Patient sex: F
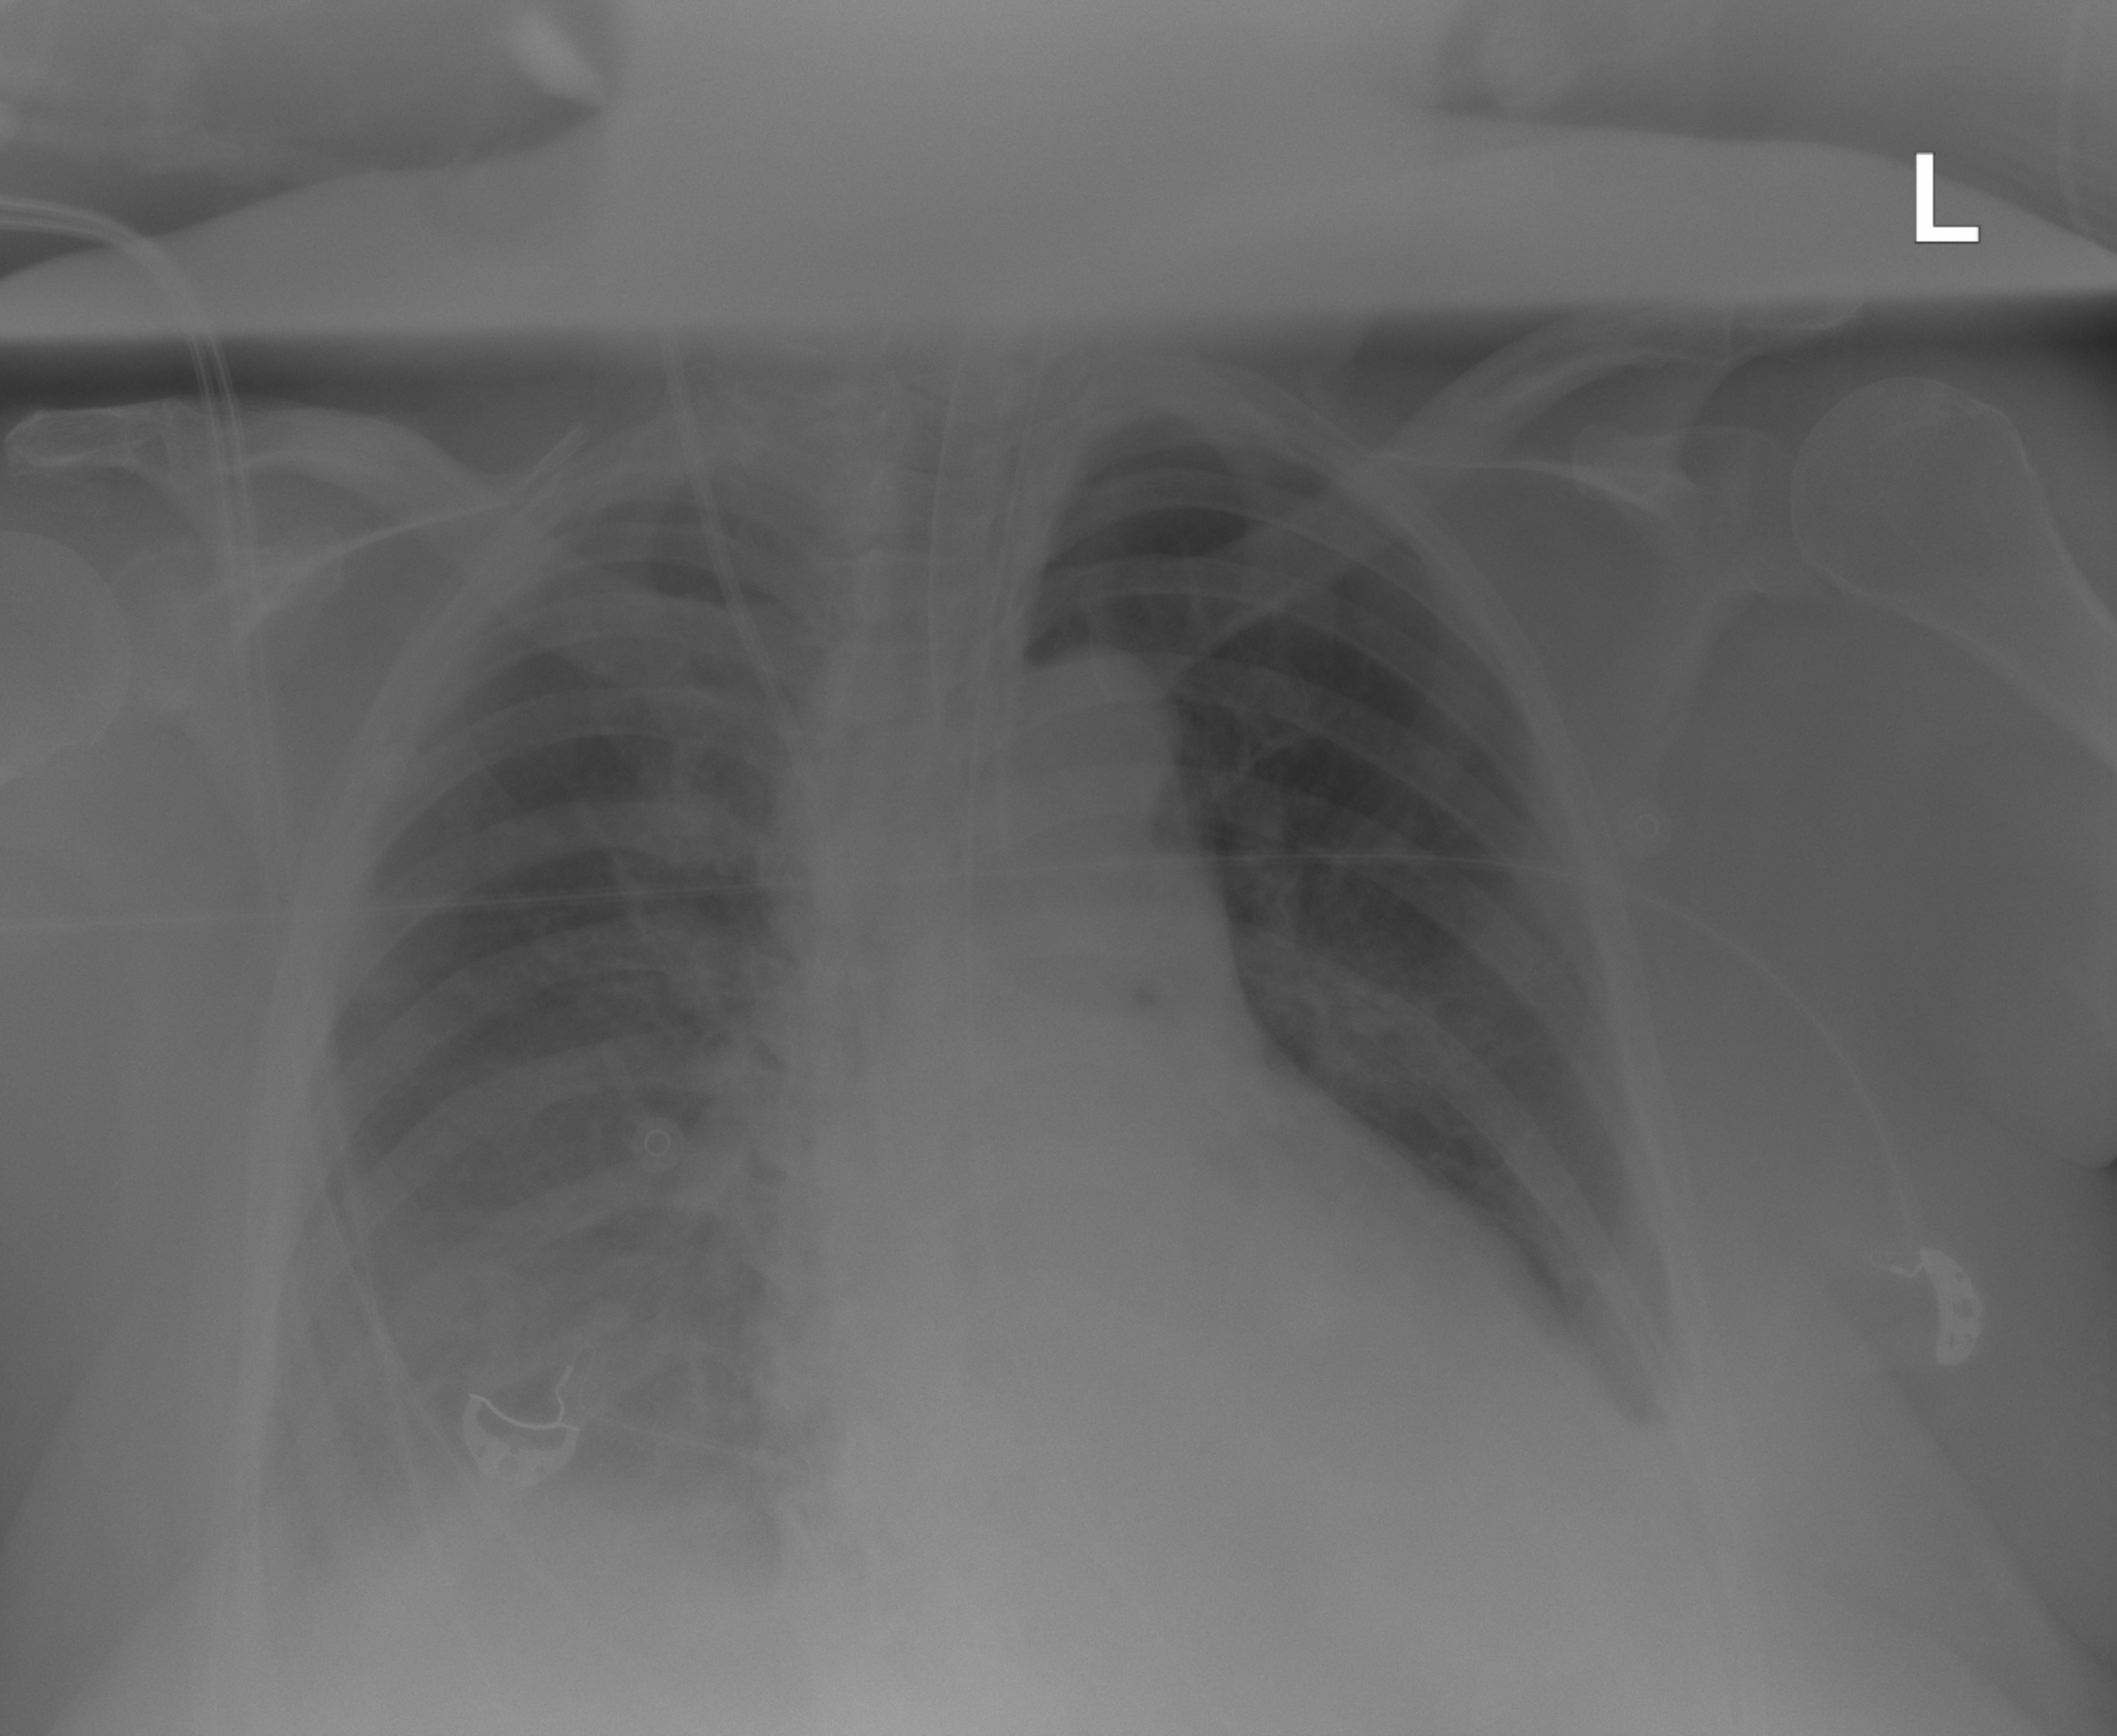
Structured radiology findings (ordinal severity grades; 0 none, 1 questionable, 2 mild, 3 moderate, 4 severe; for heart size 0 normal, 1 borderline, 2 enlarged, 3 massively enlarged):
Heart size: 2
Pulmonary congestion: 2
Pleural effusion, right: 2
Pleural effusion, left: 0
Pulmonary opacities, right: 0
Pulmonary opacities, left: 0
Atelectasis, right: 2
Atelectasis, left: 0